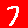
Digit: 7